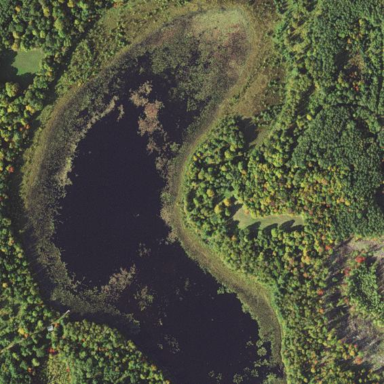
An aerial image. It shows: Serene lake.